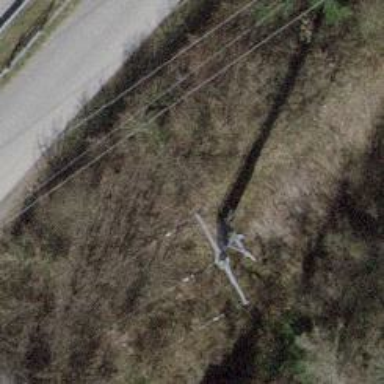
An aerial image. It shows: Power line with three cables.